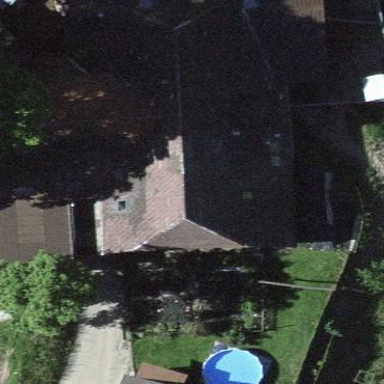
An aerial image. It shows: Farm building.